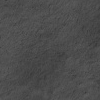
Atmospheric dust classification: not_dusty